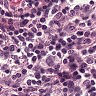
Metastatic tissue present: no